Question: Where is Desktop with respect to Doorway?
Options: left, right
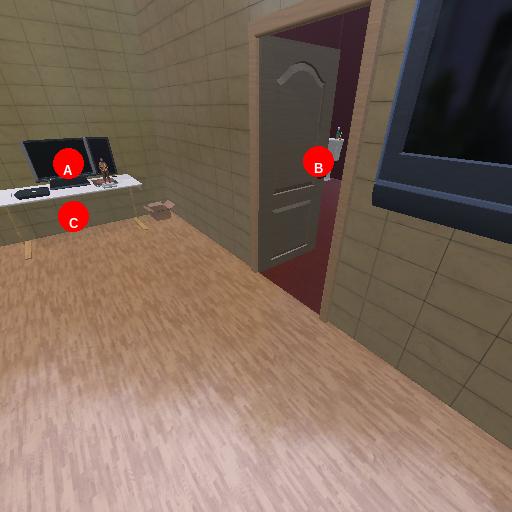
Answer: left